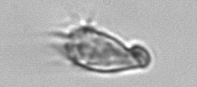
Label: Paratontonia_gracillima